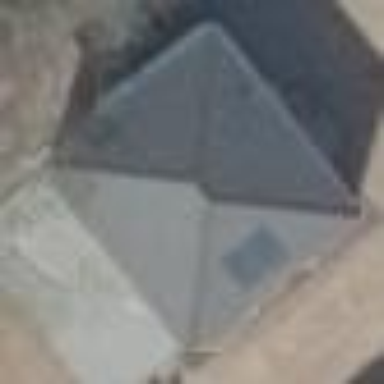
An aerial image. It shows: Detached building with pyramidal roof shape.